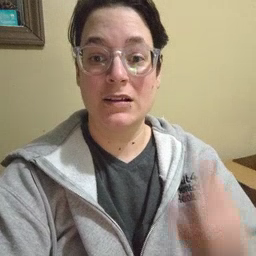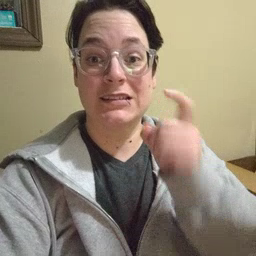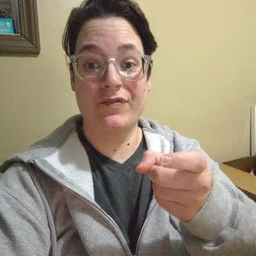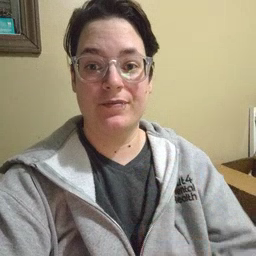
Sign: gift